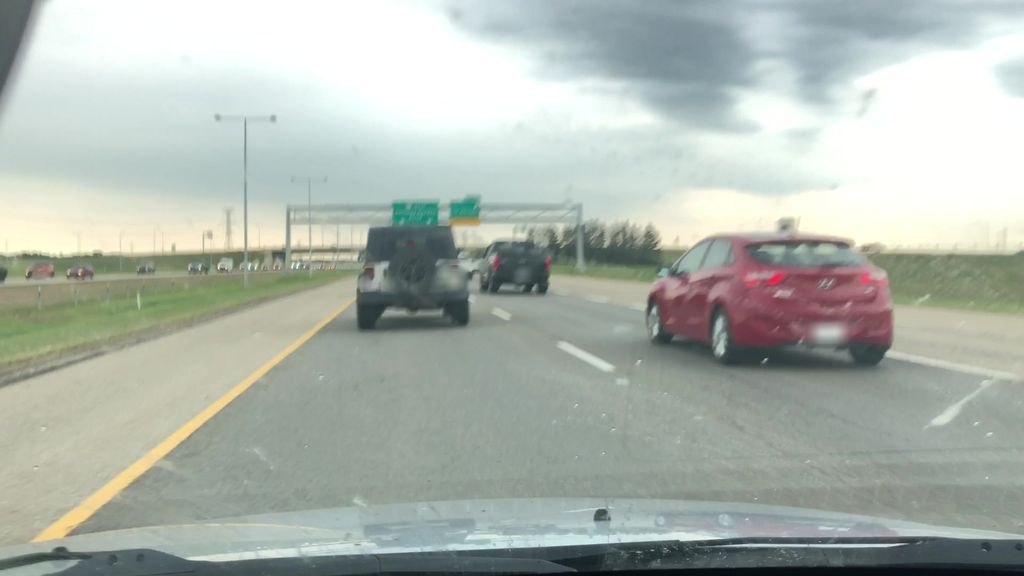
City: edmonton